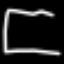
Label: square